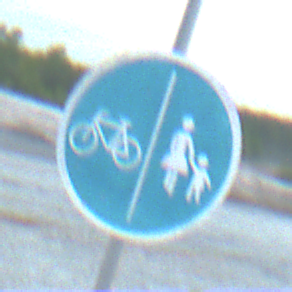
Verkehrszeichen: GetrennterRadUndGehwegRadwegLinks
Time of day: SunriseSunset
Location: Outdoor (Beach)
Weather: PartlyCloudy
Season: NotSpecified
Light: Natural